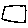
Label: square